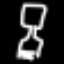
Label: hourglass